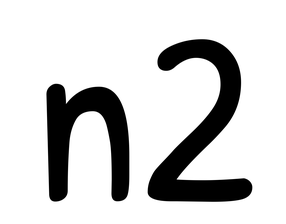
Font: PatrickHand-Regular